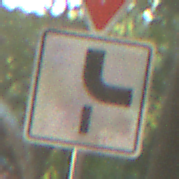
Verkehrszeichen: VerlaufVorfahrtsstrasse10
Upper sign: VorfahrtGewaehren
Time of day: SunriseSunset
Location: Outdoor (Suburban)
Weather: Clear
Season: NotSpecified
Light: Natural